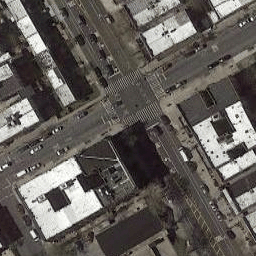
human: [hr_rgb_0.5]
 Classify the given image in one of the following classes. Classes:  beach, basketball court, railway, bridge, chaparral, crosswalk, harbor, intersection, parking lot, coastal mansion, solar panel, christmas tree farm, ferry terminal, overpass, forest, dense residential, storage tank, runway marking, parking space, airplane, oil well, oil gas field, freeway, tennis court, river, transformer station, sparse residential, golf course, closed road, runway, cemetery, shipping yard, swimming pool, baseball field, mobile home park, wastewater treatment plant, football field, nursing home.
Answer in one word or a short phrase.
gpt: intersection